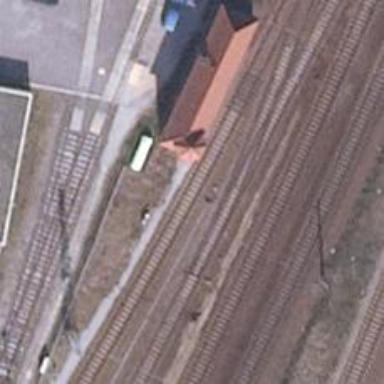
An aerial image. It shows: Railway signal.